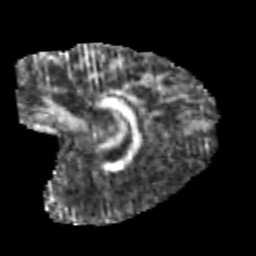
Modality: FA
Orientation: sagittal
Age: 10
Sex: male
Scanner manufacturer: siemens
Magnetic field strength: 3 T
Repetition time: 3.8 s
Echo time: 0.07 s